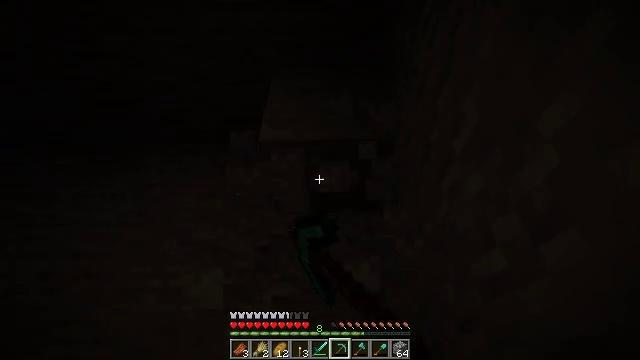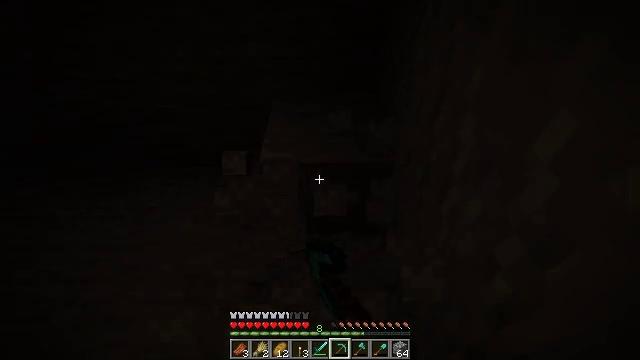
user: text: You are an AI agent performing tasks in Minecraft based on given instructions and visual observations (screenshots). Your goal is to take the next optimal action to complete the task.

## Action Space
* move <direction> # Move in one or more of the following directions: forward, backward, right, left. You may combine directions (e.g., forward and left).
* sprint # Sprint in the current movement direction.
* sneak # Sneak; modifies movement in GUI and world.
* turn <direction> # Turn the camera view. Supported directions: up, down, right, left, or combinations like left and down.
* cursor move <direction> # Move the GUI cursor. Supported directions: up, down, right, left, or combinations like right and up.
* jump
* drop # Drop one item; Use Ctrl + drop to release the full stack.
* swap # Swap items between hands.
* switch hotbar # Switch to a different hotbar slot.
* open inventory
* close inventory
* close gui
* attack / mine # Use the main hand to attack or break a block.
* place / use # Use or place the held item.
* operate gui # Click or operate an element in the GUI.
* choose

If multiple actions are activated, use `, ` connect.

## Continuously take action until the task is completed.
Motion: motion action
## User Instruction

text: Mine the andesite underground.
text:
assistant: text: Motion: turn up, attack / mine
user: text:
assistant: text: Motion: attack / mine